Question: In Windows Forms, I would like to show relationships using lines to show a connection between two forms inside an MDI parent similar to MS Access' relationship diagram.

What are my options for drawing lines underneath the children (or on parent background)?
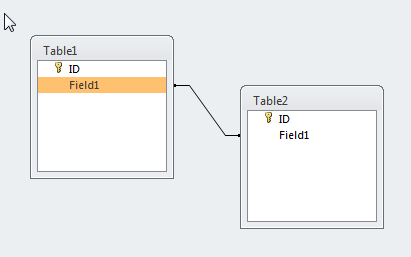
Answer: If you are going to use MDI then what you would need to do is handle the 'Paint' event of the 'MdiClient' control that hosts the child forms. It's not actually exposed directly but you can access is via the 'Controls' collection of the parent form. It will be the only child control of that type and, in most cases, the only child control. You can then use GDI+ to draw lines between the appropriate pairs of forms.